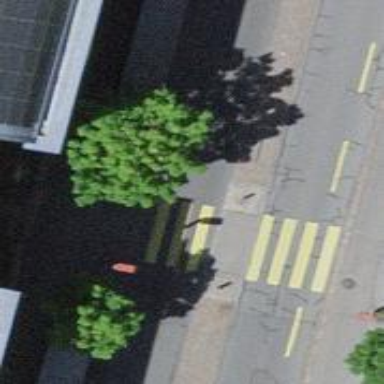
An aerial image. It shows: Uncontrolled road crossing with pedestrian island.